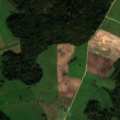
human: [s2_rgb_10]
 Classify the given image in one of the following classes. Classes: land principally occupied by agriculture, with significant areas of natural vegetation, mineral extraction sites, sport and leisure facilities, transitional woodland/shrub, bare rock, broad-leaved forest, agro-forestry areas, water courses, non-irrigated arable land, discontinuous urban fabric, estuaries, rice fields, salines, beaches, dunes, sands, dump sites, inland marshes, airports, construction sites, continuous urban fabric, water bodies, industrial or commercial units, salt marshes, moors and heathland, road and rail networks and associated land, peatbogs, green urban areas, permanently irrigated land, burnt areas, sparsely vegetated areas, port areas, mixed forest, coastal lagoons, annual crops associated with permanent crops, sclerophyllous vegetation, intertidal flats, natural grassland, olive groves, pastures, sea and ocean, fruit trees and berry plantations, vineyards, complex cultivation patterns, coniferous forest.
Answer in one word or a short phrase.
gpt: non-irrigated arable land, pastures, land principally occupied by agriculture, with significant areas of natural vegetation, mixed forest, transitional woodland/shrub